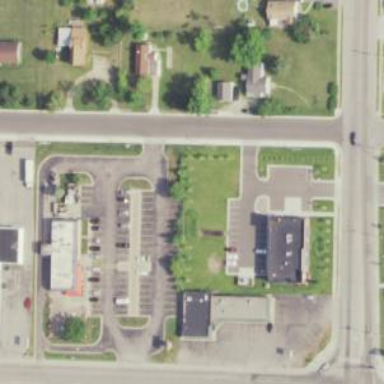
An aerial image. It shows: Healthcare clinic.